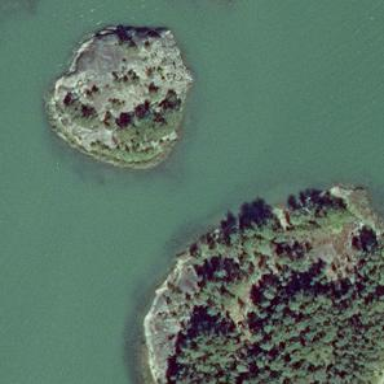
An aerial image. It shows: Islet located along the natural coastline.